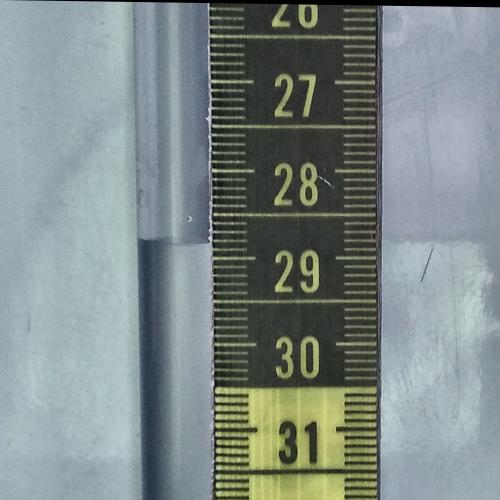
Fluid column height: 28.8 cm